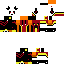
A female human skin with medium skin, wearing brown long hair dressed in a red hoodie and red pants, featuring a closed mouth.